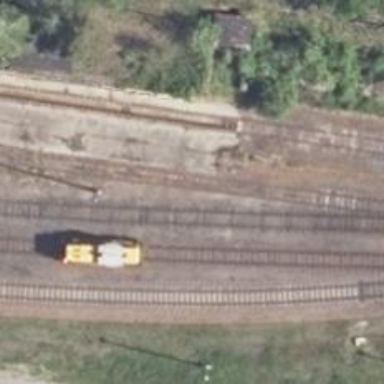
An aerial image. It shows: Railway yard in service.